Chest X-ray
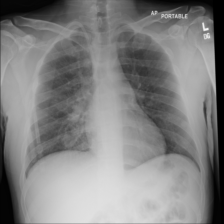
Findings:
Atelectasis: negative
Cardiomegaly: negative
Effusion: negative
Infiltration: positive
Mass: negative
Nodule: negative
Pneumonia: negative
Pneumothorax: negative
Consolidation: negative
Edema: negative
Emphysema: negative
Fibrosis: negative
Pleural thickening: negative
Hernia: negative